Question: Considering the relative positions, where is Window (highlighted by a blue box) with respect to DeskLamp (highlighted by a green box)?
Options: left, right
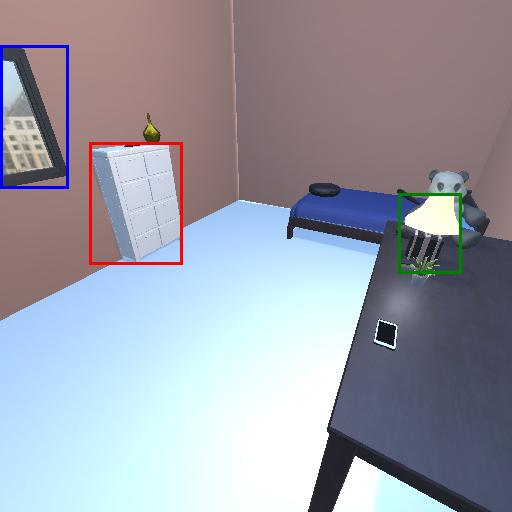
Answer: left